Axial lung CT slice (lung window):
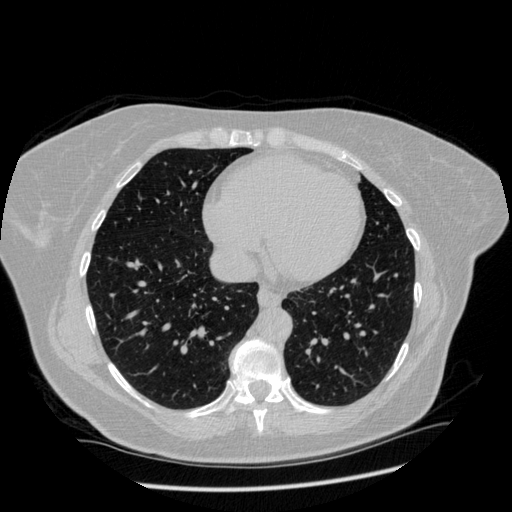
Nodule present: no